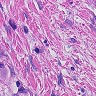
Metastatic tissue present: yes